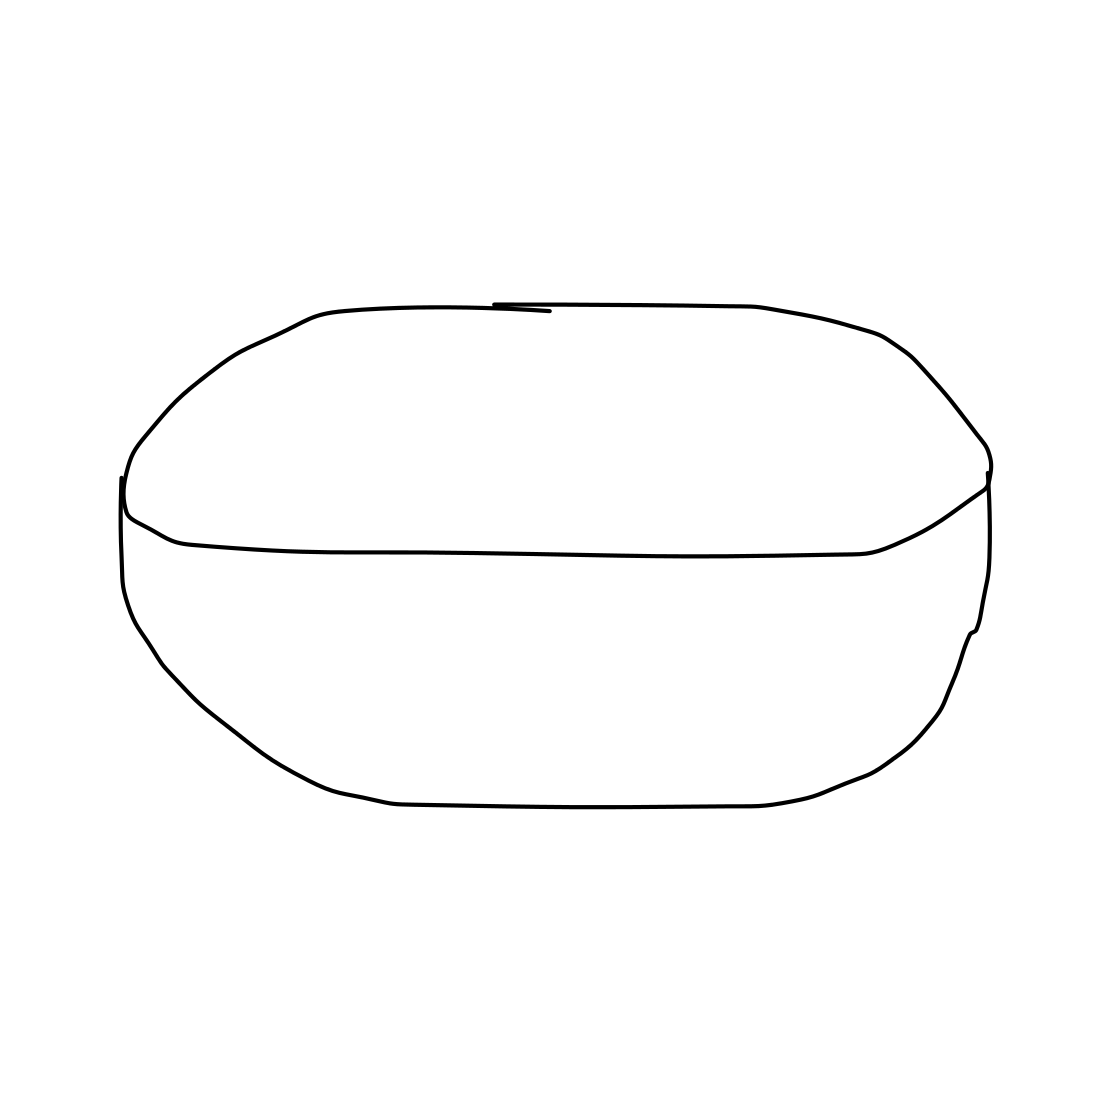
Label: bowl